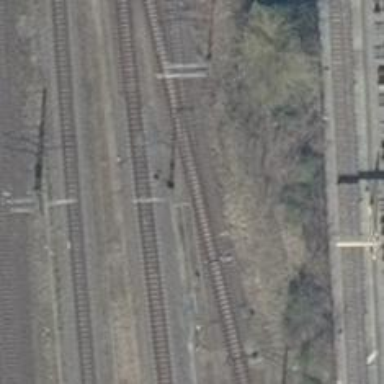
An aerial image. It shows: Railway switch with the turnout side on the right.